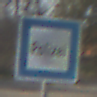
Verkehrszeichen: Polizei
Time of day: MorningAfternoon
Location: Outdoor (Suburban)
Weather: PartlyCloudy
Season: NotSpecified
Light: Natural